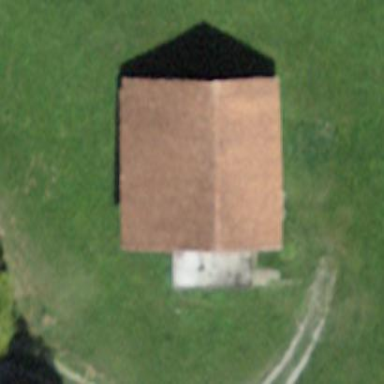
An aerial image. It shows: Rural barn.